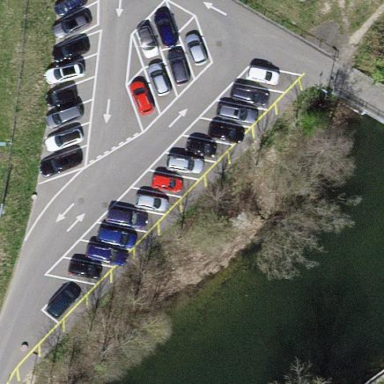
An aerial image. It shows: Parking area with surface.